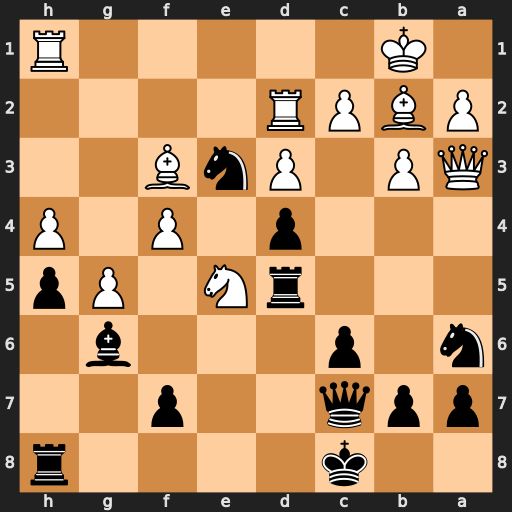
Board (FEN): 2k4r/ppq2p2/n1p3b1/3rN1Pp/3p1P1P/QP1PnB2/PBPR4/1K5R
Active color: b
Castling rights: -
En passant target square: -
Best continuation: Ra5 Bxd4 Rxa3